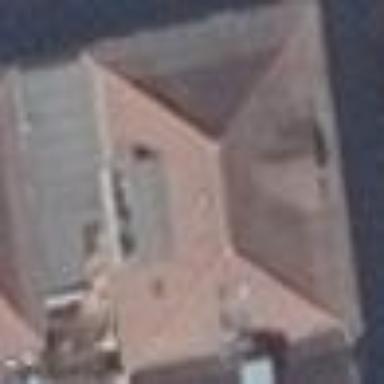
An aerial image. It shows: Historic red Baroque building with apartments. The roof is hipped and covered with red roof tiles.